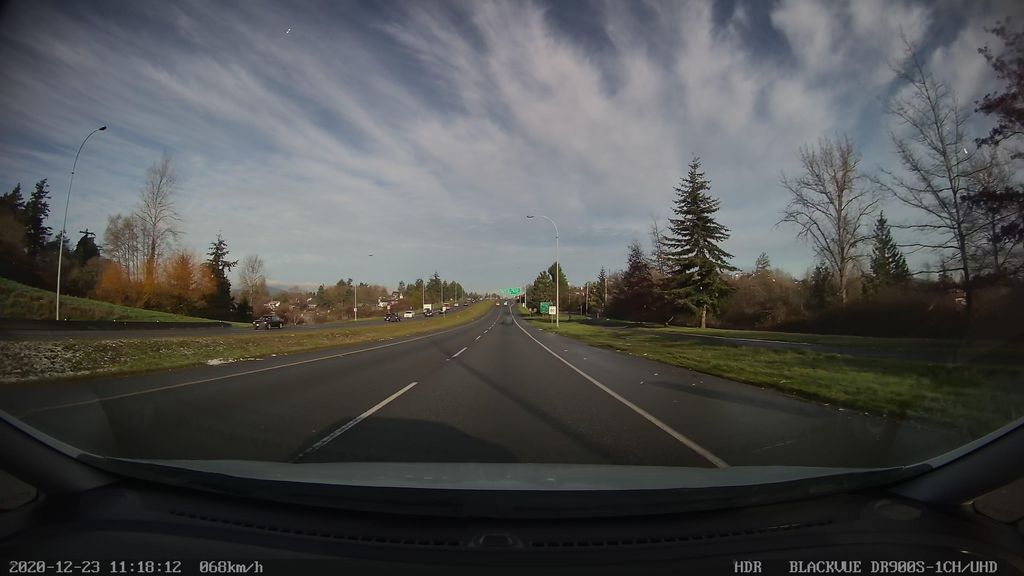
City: victoria